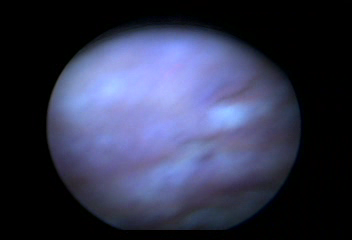
Modality: BLC
Class: Normal mucosa
Bladder cancer association: No